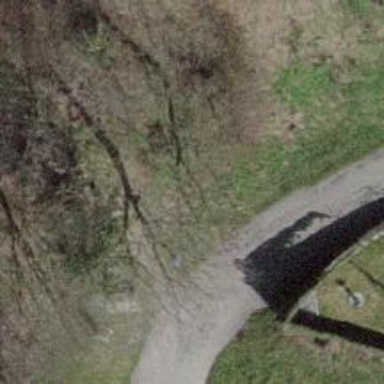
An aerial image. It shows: Set of steps on the road.